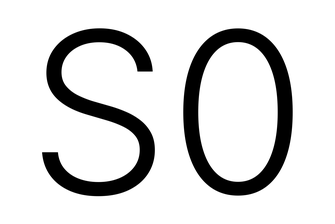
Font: Inter_Light